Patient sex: F
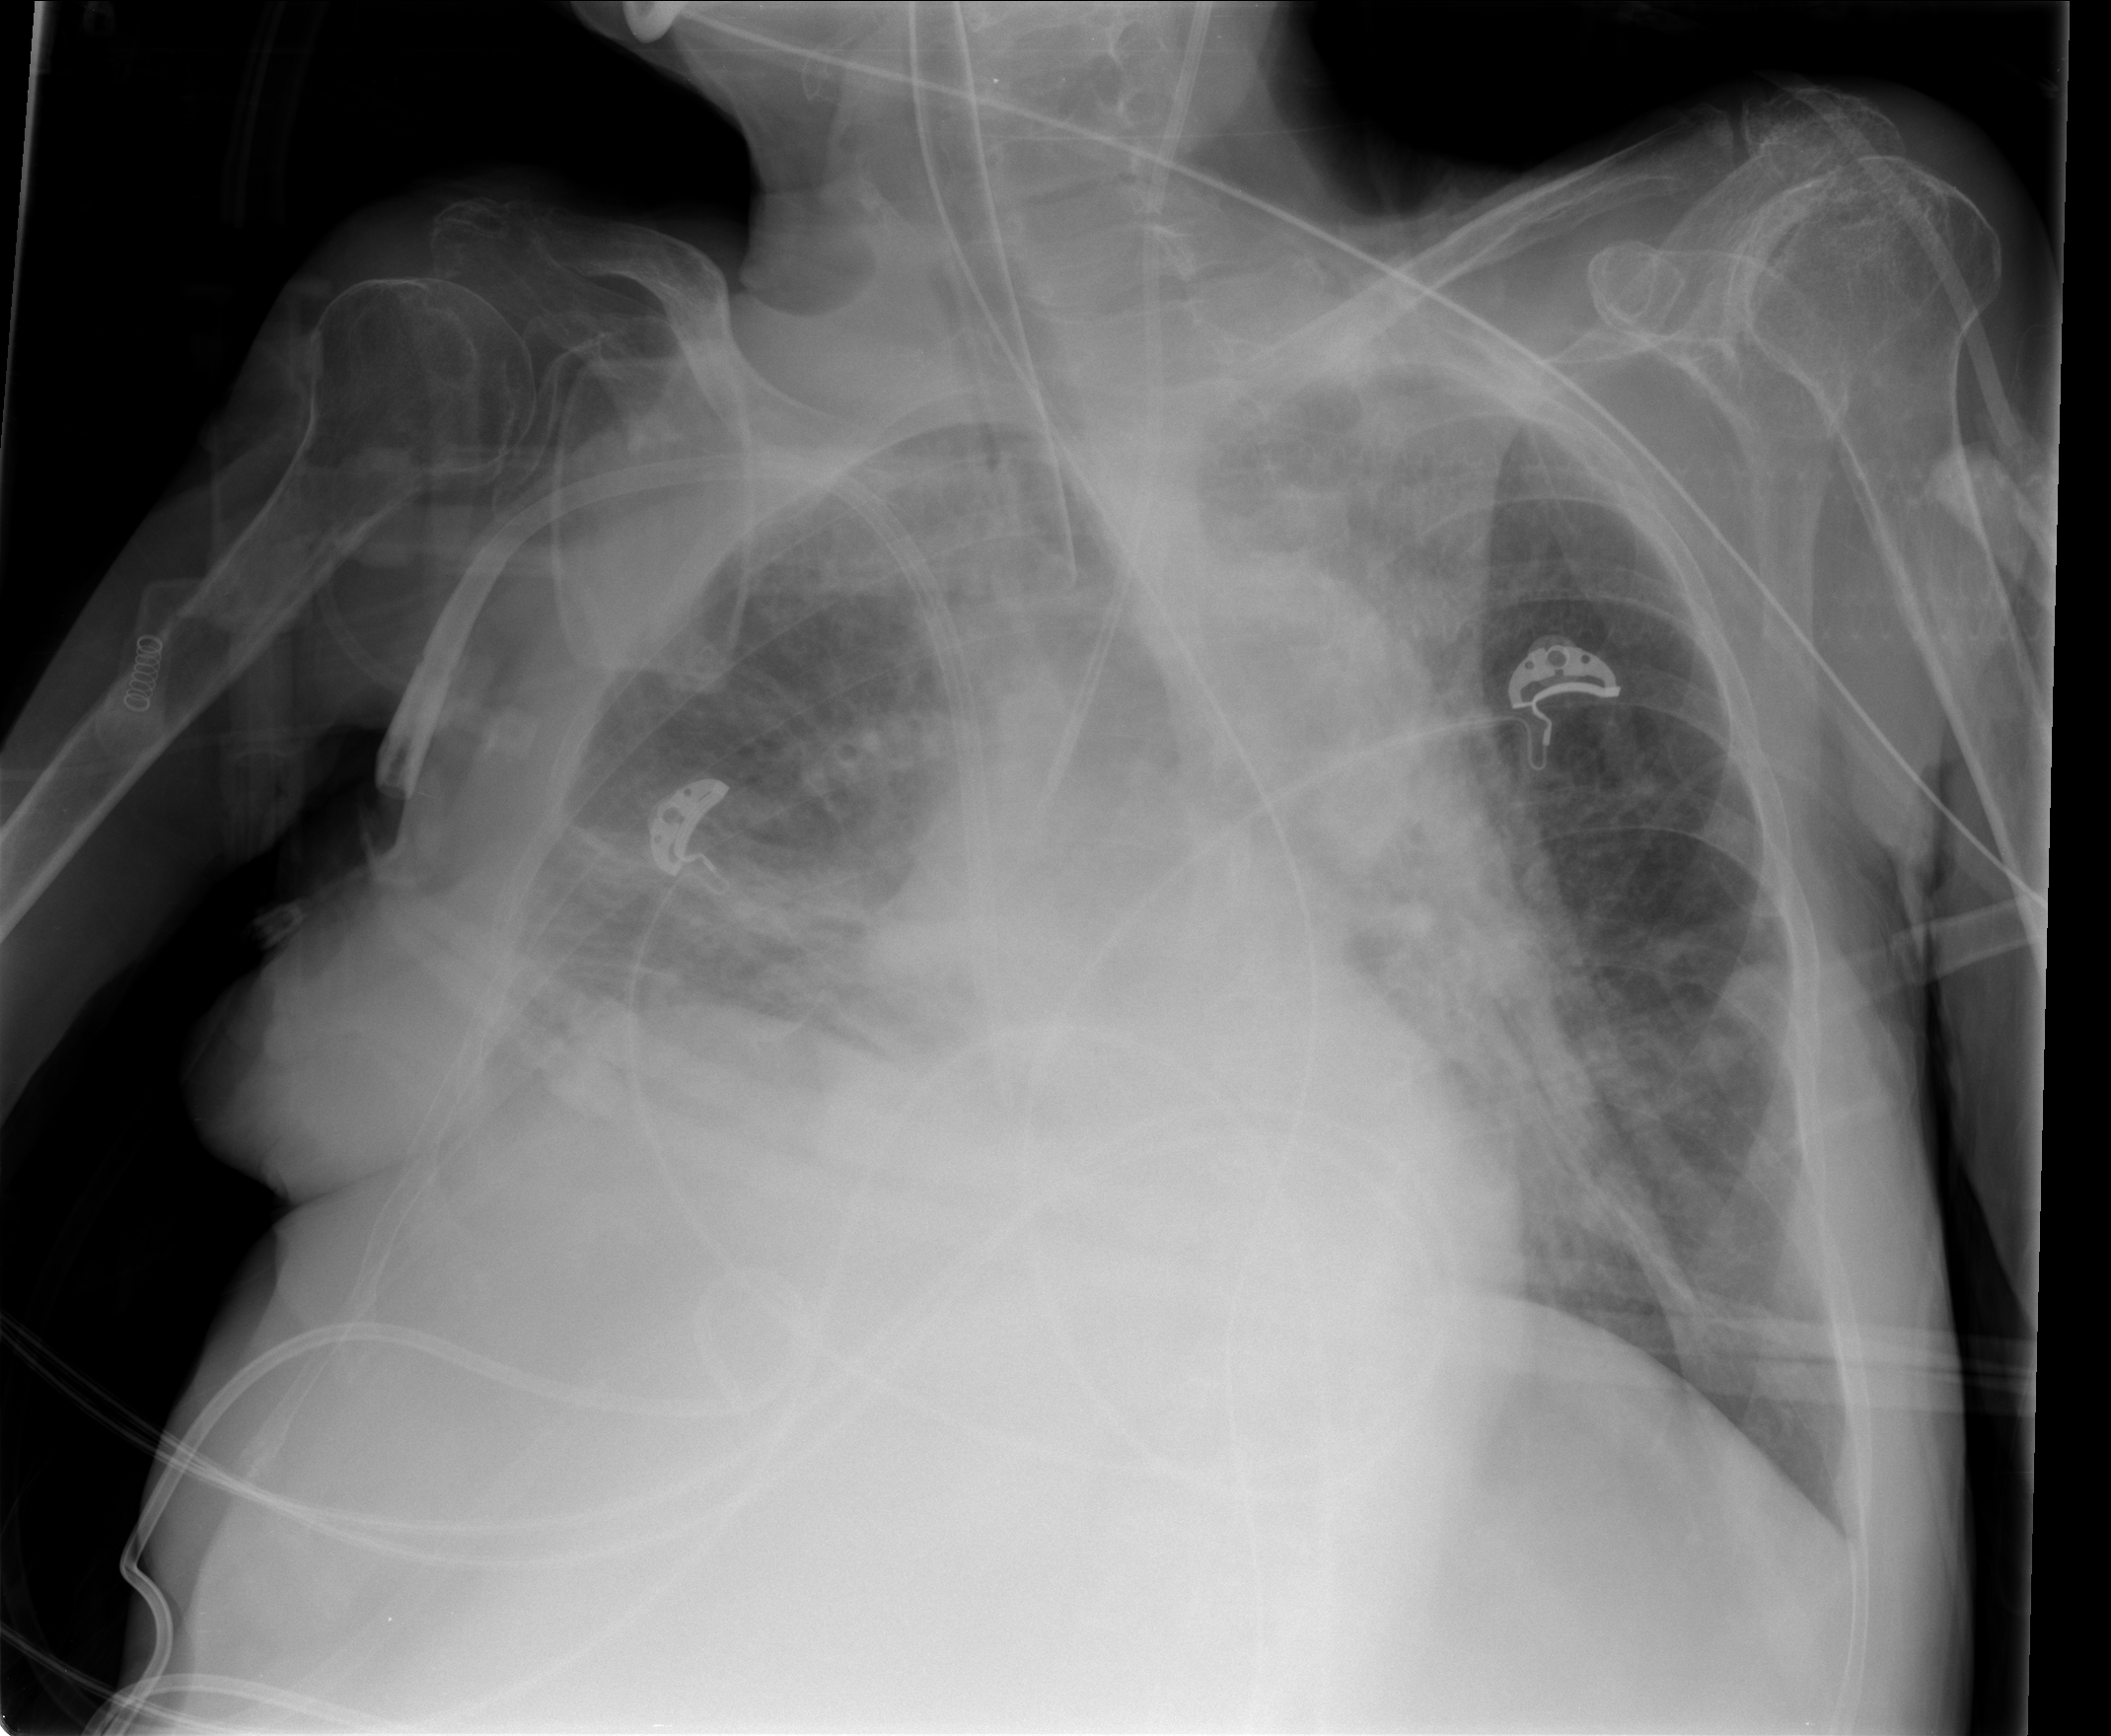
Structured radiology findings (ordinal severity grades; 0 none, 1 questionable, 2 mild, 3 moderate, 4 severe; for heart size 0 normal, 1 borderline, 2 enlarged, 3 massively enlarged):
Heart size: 2
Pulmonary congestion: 2
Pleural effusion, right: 2
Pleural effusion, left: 0
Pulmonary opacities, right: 3
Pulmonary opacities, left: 2
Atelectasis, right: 3
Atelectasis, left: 0